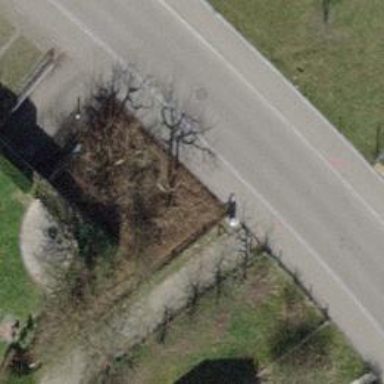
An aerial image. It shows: Cycle barrier.